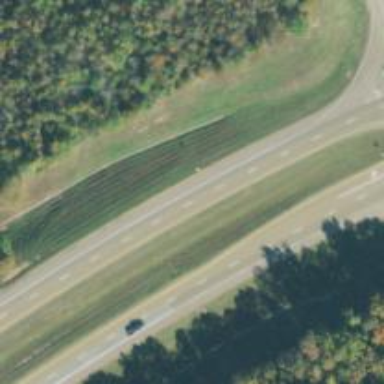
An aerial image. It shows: Asphalt road classified as trunk highway.